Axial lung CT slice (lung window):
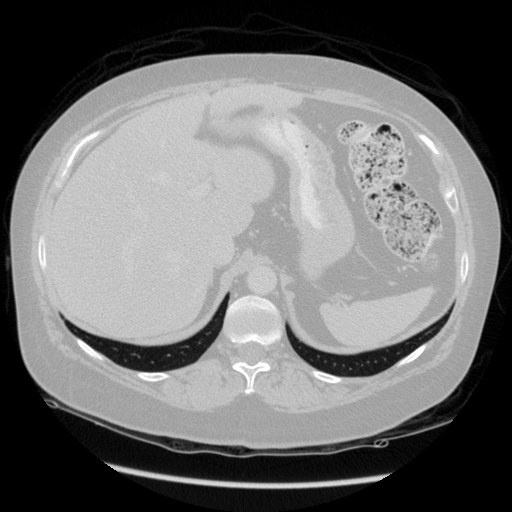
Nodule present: no